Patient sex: M
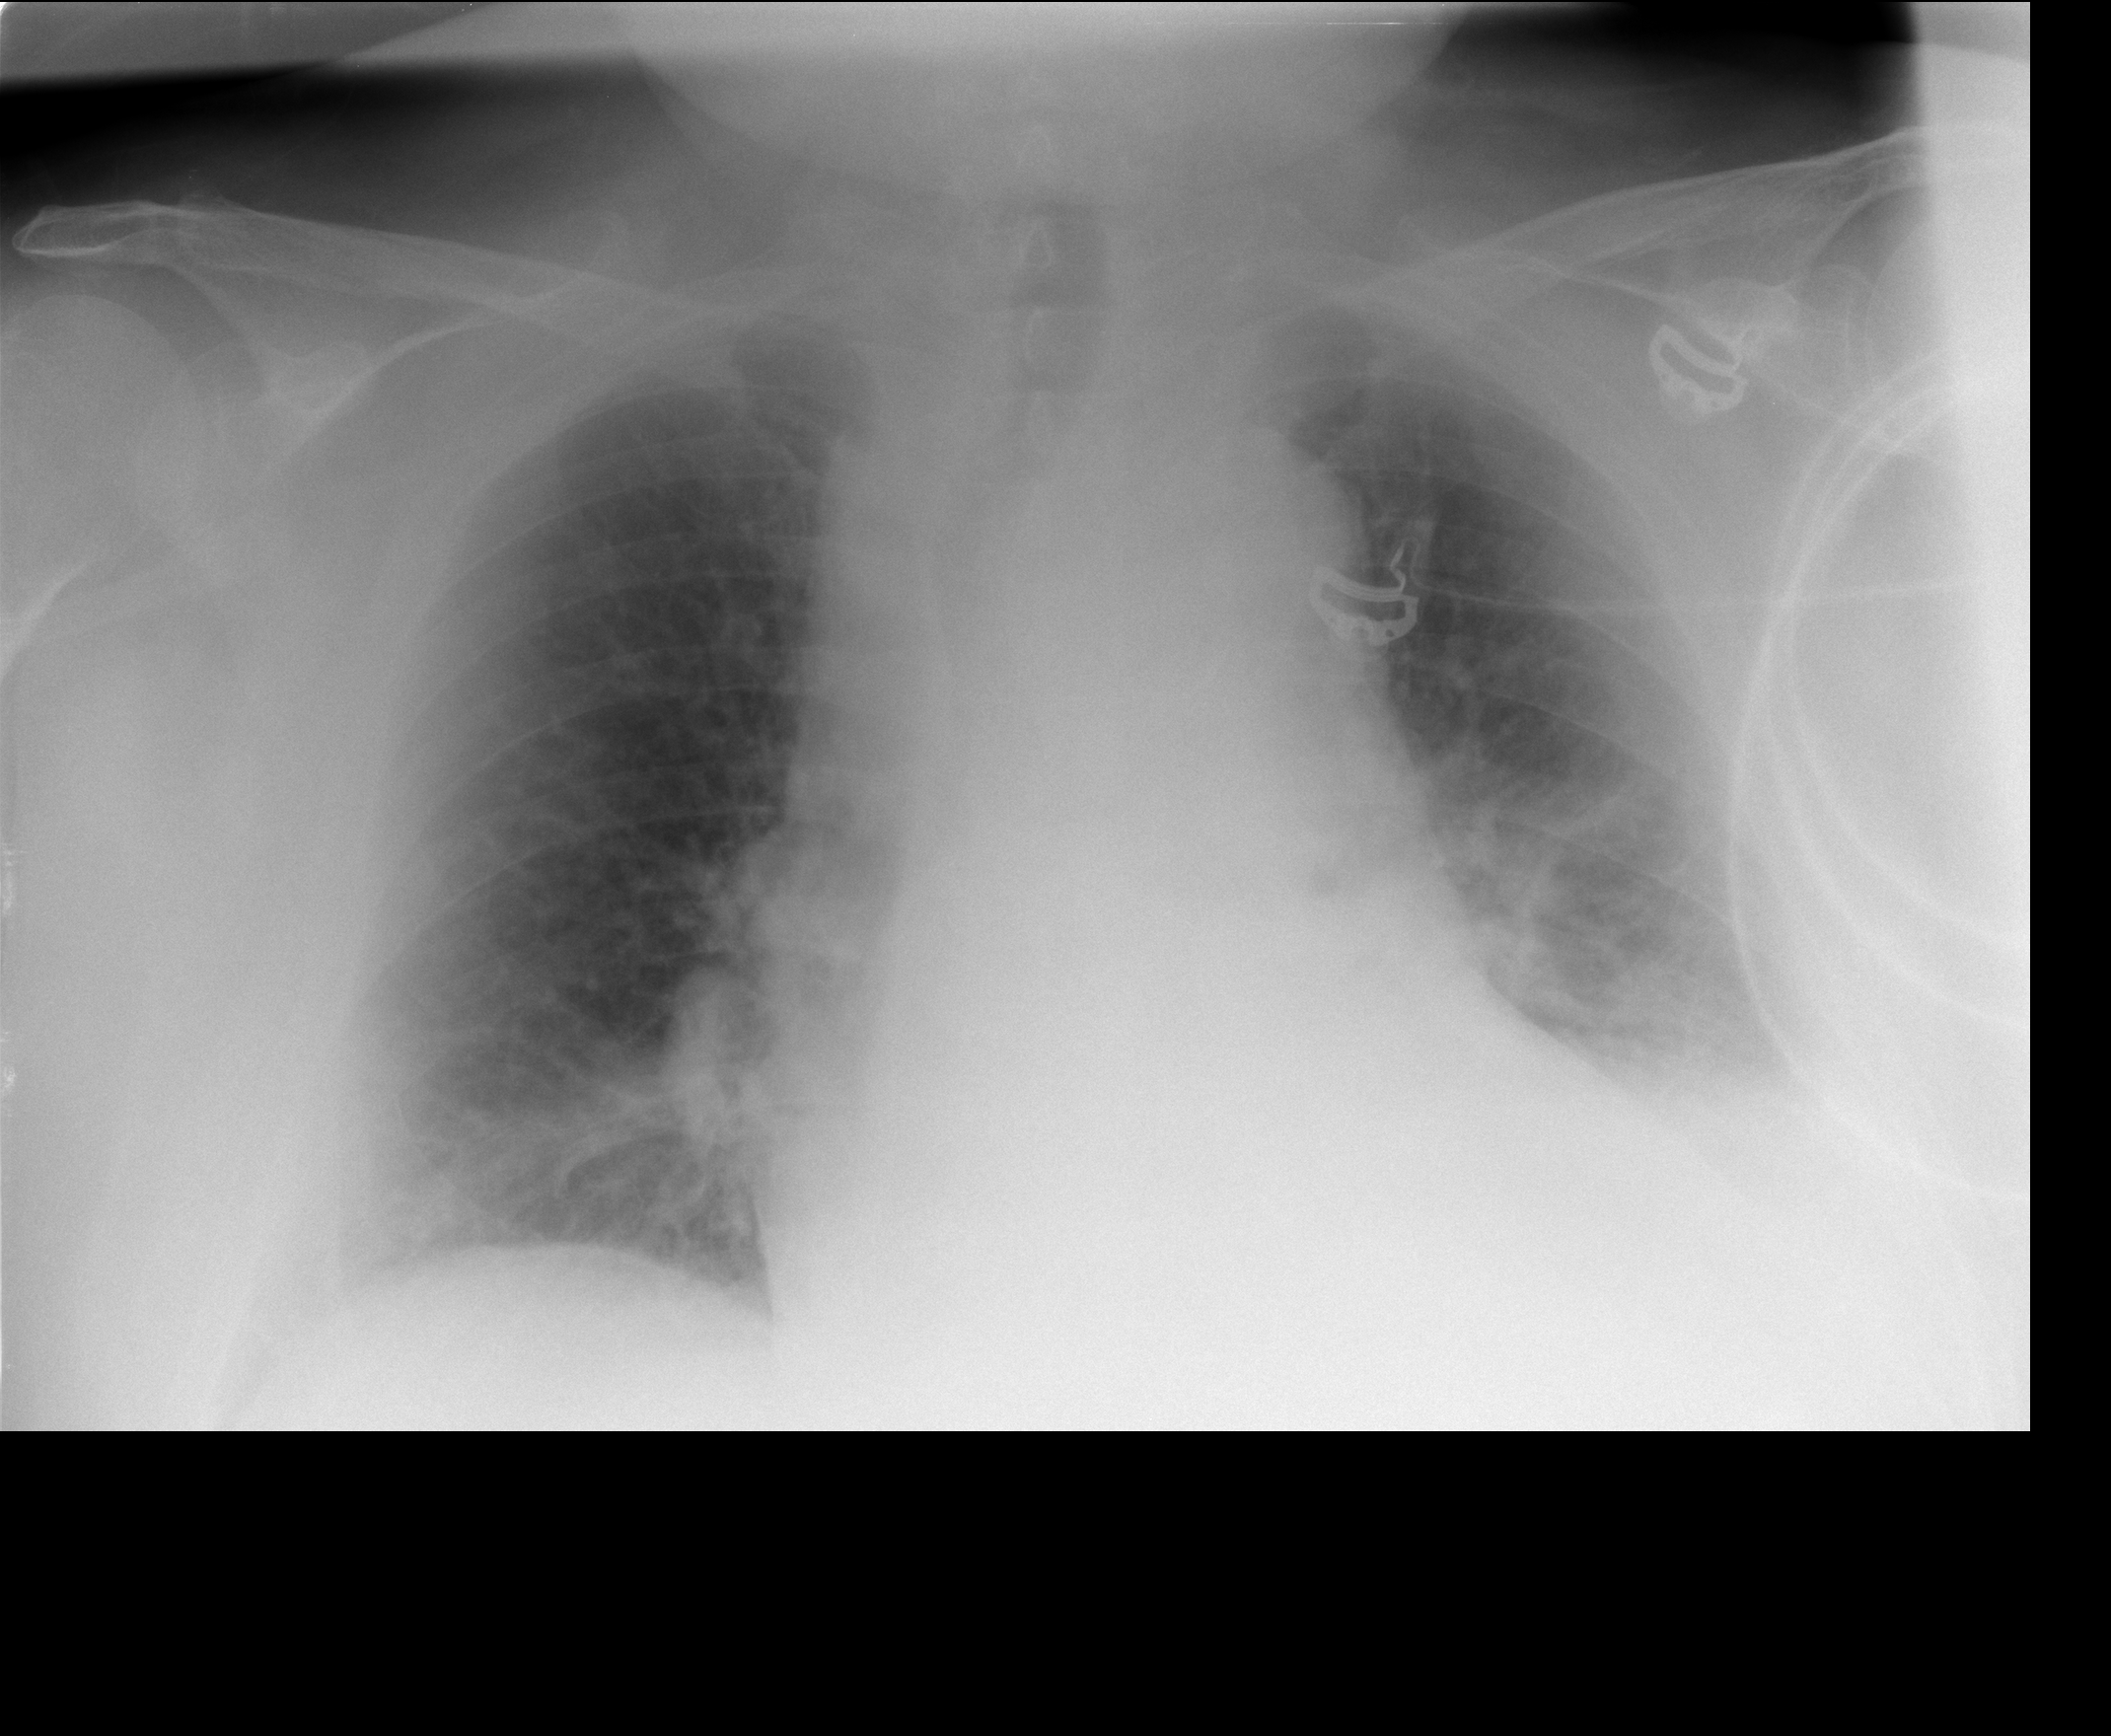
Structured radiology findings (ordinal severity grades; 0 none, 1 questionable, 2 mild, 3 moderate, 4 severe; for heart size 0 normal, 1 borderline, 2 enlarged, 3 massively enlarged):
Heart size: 2
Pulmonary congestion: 2
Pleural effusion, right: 0
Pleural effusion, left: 2
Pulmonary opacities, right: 0
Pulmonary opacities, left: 0
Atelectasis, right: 2
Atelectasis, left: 2